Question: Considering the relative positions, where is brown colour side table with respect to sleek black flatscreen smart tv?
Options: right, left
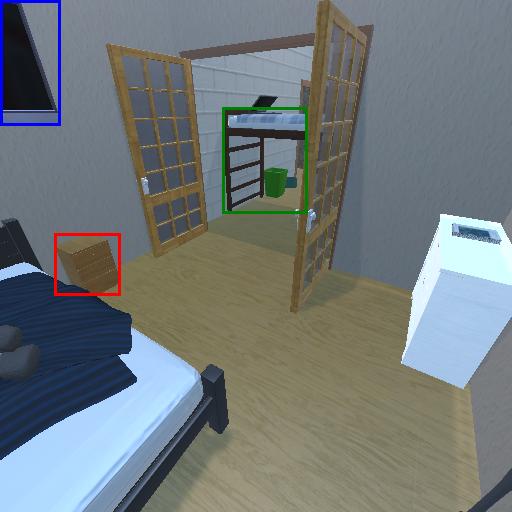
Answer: right